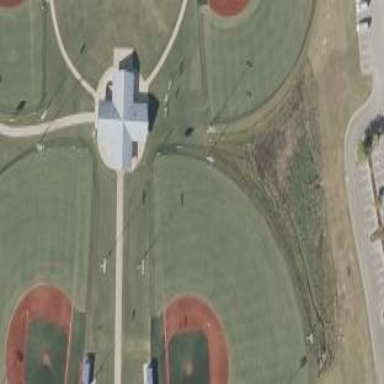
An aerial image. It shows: Baseball pitch for leisure land.